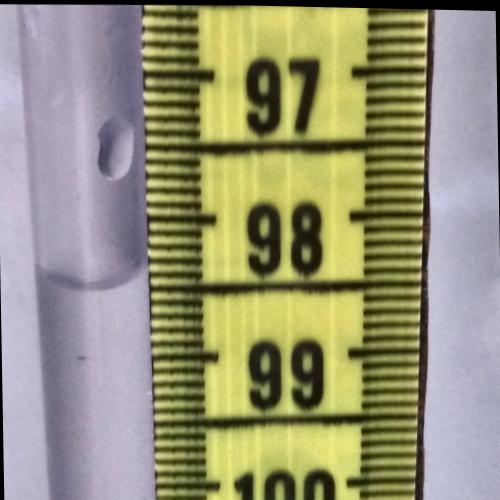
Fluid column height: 98.5 cm